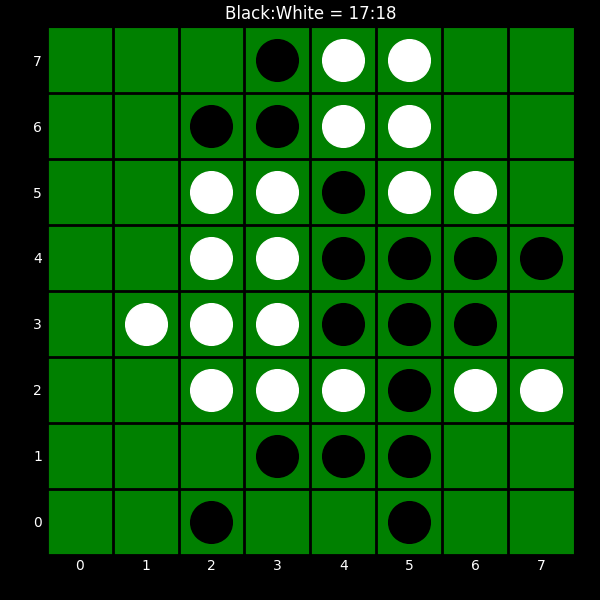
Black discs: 17
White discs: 18